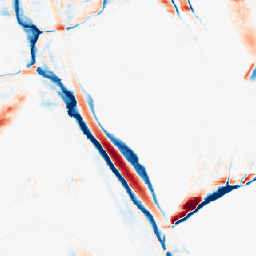
Category: morphological
Decomposition family: morphological_ellipse
Decomposition parameters: operation: average
width: 5
height: 30
Upsampling method: nearest
Upsampling parameters: scale: 4
Upsampling scale: 4